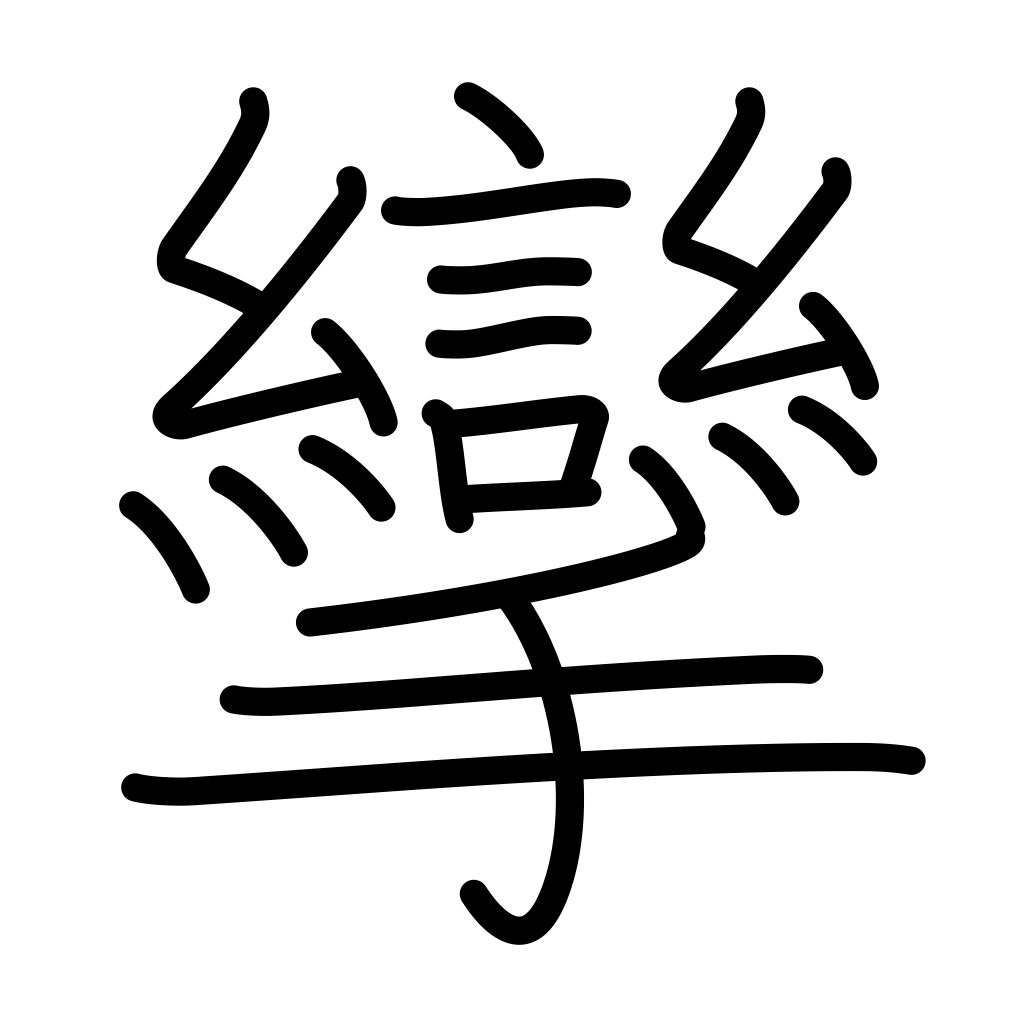
Meaning: crooked, bent